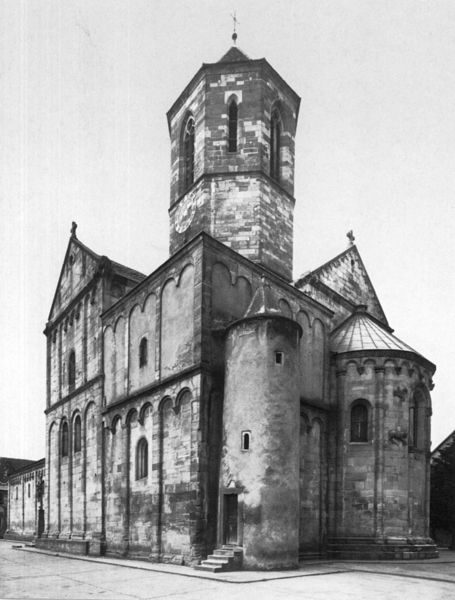
Titel: Pfarrkirche St. Peter und Paul in Rosheim
Standort: Rosheim, Pfarrkirche (EU - F - Elsass)
Schlagwörter: dunkel, fenster, hell, straße, tür, dach, gebäude, haus, architektur, stein, kirche, turm, bogen, fassade, platz, pilaster, treppe, treppen, foto, fotografie, bögen, eingang, erker, burg, glockenturm, kloster, kreuz, schwarz-weiß, gesims, sandstein, apsis, rundbögen, romanik, gothik, romanisch